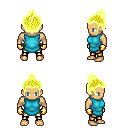
a pixel art fantasy rpg character, male body template, human, tanned skin, teal tunic, gold greaves, gold short topknot hairstyle, gold gloves, four views (front, back, left, right), 2x2 character sprite sheet, small pixel art, hard edges, no anti-aliasing